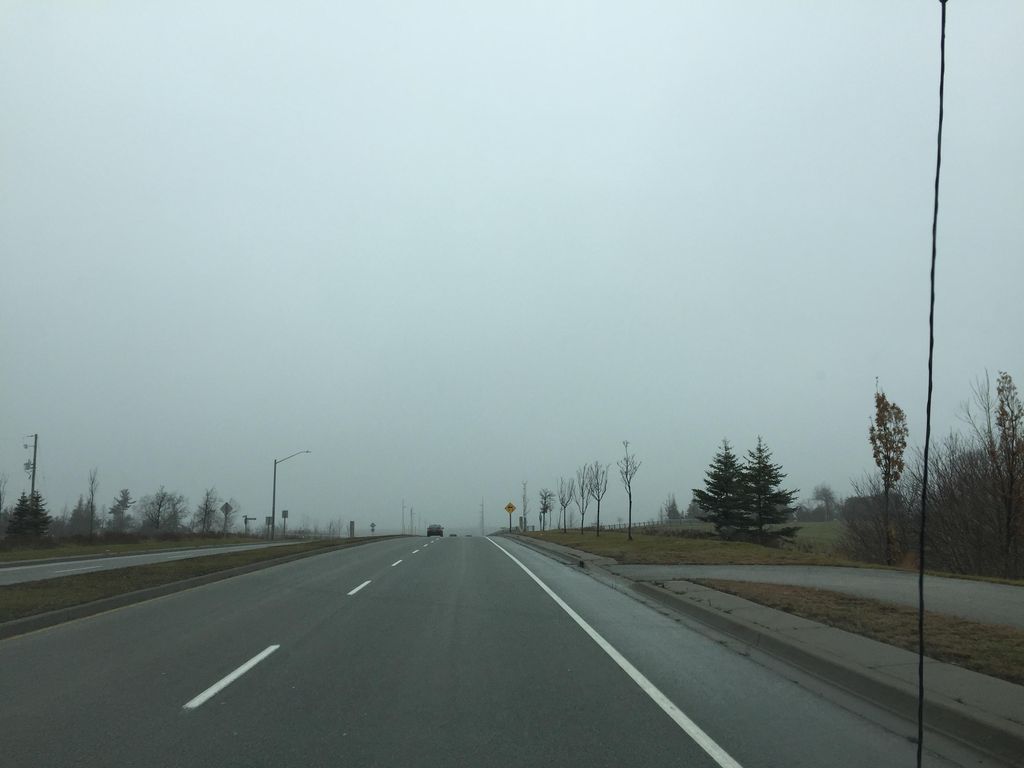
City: kitchener-waterloo